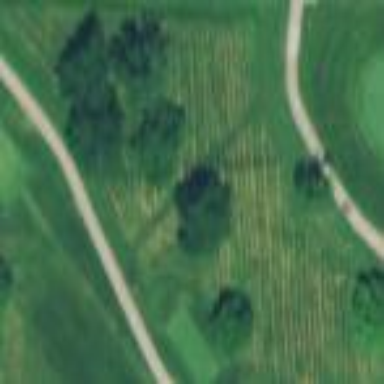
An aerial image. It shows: Rough area on grassy golf course.